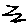
Label: zigzag